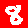
Digit: 8